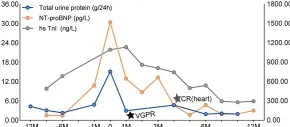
Hematologic and Organ Response of case 1 and case 2 with SDd. (C) Graphical illustration of M-companies and lambda free light chains during the treatment course of case 2.
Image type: pathology (immunostaining)